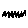
Label: zigzag